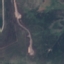
Land use / land cover: HerbaceousVegetation